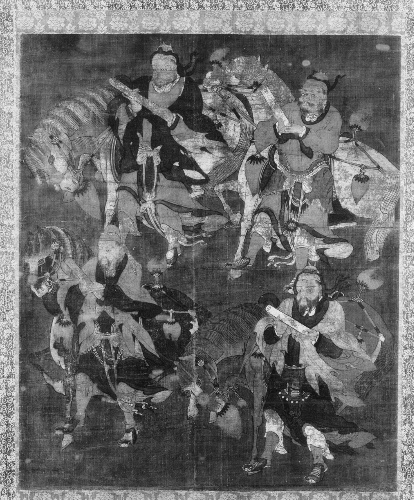
Artist: Unidentified
Object type: Hanging scroll
Classification: Paintings
Medium: Hanging scroll; ink and color on silk
Culture: Japan
Dimensions: 28 1/2 x 22 31/32 in. (72.4 x 58.4 cm)
Department: Asian Art
Credit line: H. O. Havemeyer Collection, Bequest of Mrs. H. O. Havemeyer, 1929
Accession year: 1929
Repository: Metropolitan Museum of Art, New York, NY
Tags: Deities|Men|Horses